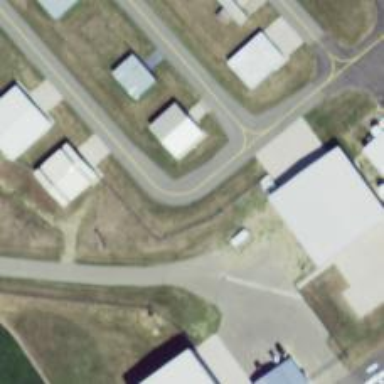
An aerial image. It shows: Image of taxiway at airport.